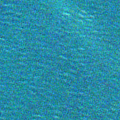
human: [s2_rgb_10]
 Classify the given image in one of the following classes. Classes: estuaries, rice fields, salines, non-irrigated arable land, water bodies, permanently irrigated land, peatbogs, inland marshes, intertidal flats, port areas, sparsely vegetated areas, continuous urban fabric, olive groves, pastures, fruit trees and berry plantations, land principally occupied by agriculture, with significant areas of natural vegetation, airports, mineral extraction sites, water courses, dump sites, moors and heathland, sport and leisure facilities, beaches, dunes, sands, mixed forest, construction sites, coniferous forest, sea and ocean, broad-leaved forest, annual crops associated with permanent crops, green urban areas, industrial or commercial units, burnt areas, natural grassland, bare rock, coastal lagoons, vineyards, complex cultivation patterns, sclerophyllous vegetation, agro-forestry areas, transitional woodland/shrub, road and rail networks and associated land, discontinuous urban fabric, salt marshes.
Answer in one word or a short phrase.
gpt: sea and ocean